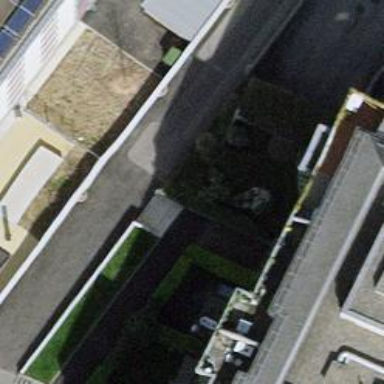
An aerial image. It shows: View of roof of building.